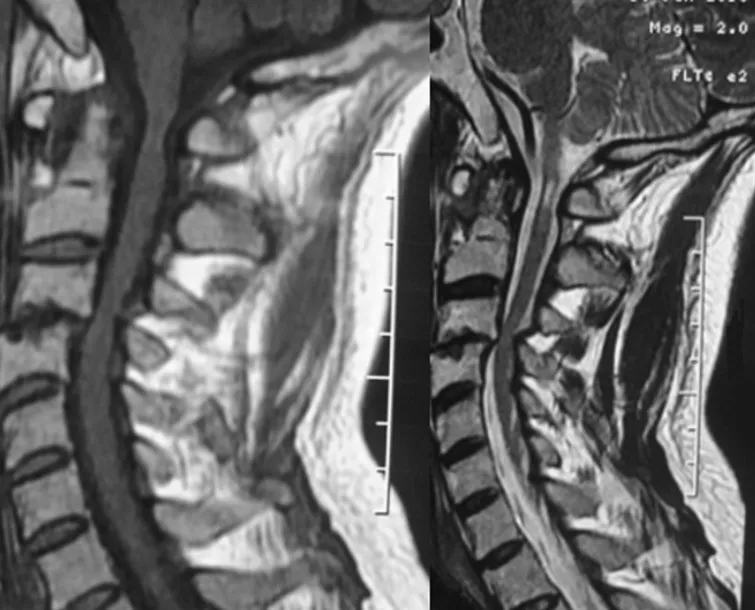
MRI appearance in T1 and T2 showing instability and signs of spinal cord pain.
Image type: radiology (mri)